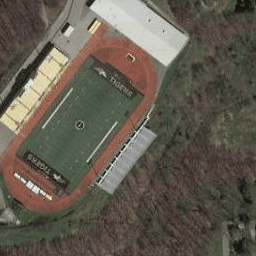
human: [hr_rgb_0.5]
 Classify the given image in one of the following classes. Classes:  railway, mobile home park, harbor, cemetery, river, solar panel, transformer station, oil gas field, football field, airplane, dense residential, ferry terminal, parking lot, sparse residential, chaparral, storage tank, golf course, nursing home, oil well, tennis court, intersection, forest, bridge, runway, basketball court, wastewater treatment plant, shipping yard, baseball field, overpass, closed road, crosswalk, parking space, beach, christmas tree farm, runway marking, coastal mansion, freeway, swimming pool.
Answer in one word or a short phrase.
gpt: football field